Field crop: maize
Growth stage: 2
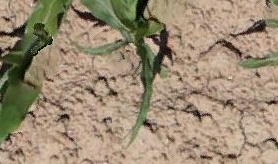
Species: maize